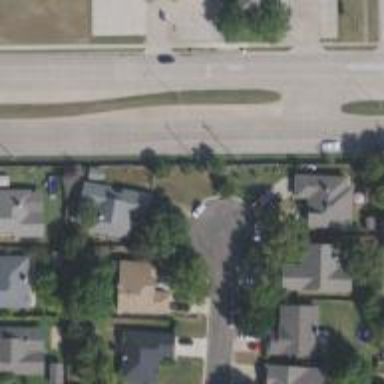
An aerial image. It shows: Secondary road.